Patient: sex M, age 74
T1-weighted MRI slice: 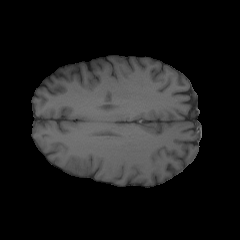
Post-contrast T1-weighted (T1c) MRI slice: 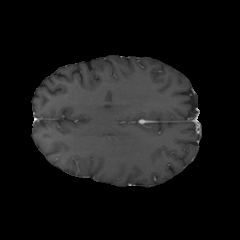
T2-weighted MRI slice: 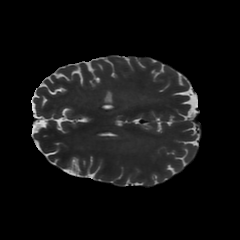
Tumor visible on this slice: no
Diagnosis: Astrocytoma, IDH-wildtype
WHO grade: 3